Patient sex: M
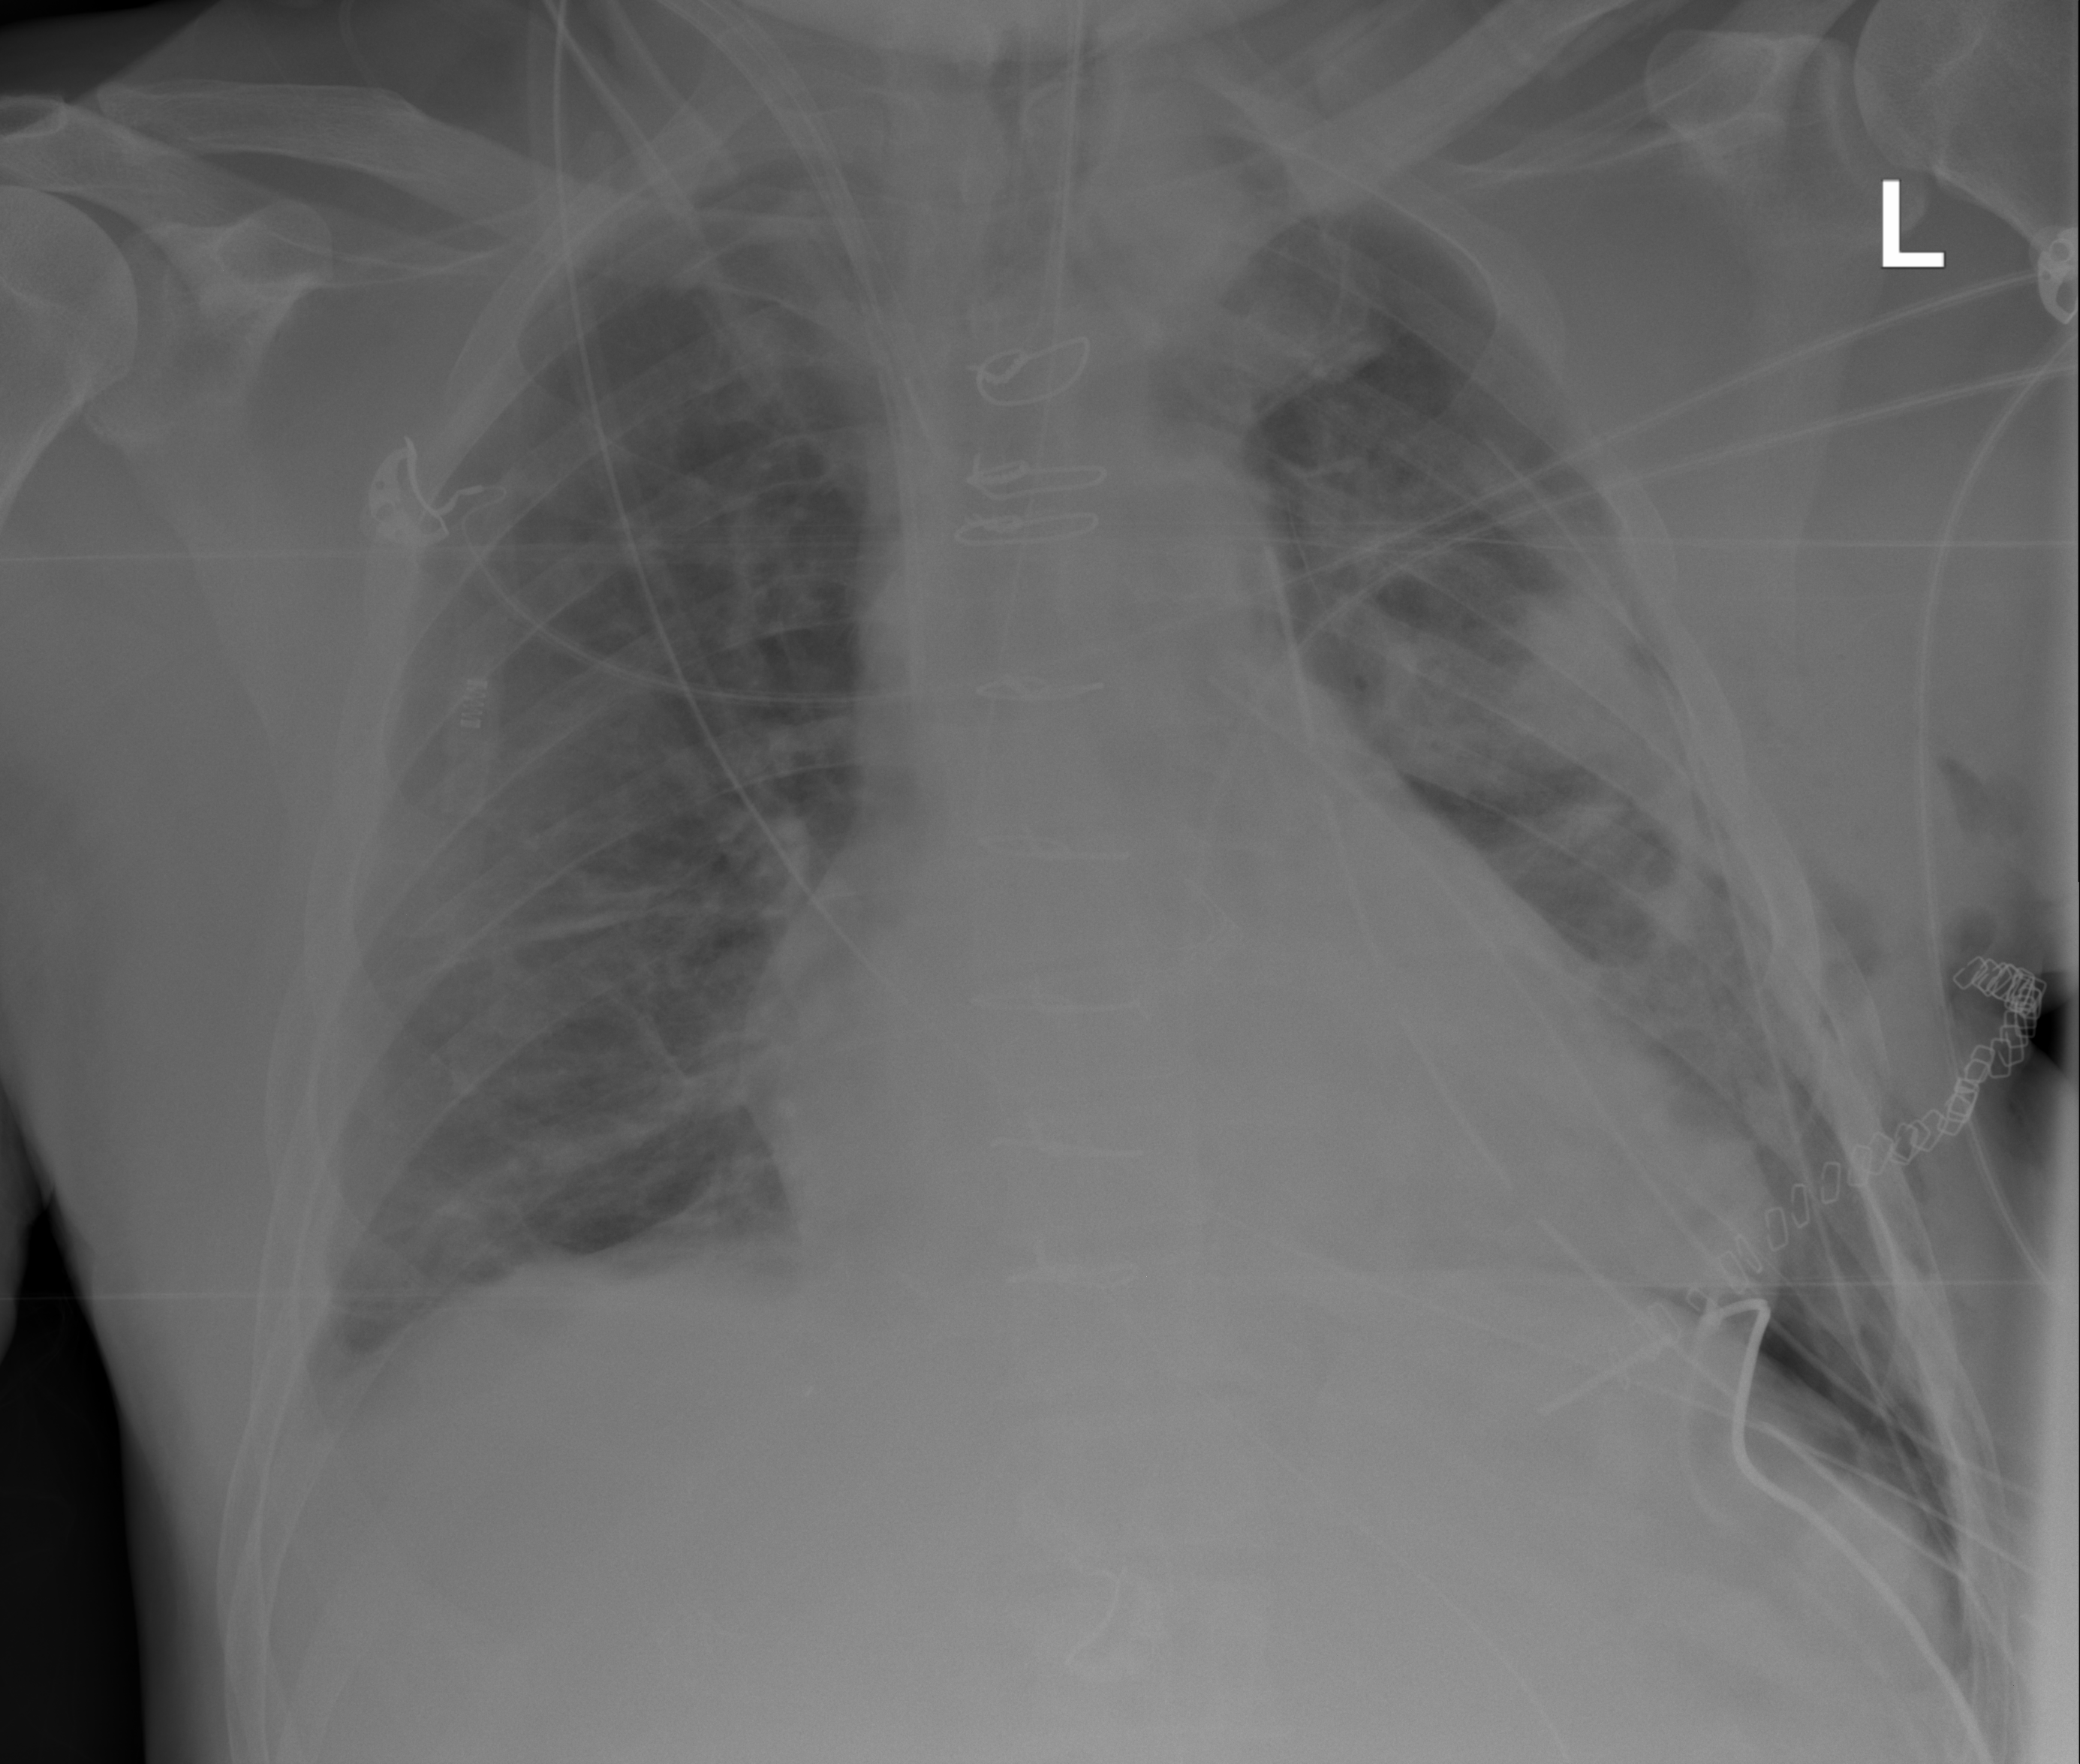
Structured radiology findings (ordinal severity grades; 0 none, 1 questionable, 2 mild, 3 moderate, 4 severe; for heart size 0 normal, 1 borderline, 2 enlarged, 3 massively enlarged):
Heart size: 1
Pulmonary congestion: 0
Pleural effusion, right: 2
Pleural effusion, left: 0
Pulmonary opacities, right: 0
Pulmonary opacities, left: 0
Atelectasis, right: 2
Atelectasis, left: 2